Field crop: maize
Growth stage: 2
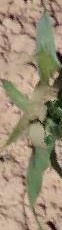
Species: maize